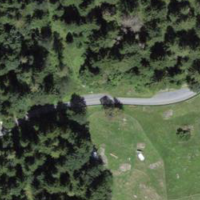
EUNIS habitat code: 43
Species observed at this site:
Capreolus capreolus